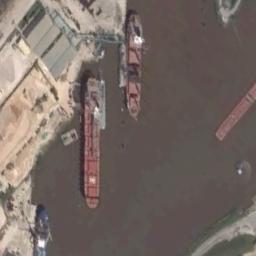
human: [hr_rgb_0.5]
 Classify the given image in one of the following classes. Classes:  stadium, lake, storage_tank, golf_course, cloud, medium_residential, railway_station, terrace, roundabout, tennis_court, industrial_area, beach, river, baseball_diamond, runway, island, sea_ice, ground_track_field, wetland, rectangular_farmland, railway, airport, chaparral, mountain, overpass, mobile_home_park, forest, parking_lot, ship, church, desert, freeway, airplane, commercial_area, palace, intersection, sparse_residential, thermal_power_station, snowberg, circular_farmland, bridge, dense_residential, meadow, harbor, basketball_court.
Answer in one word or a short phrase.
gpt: ship